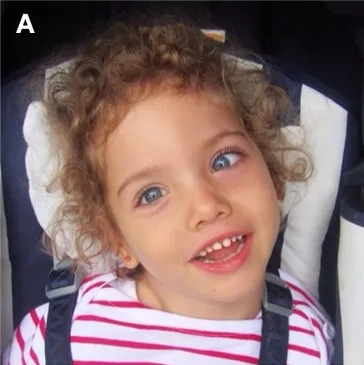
Brain magnetic resonance imaging. (A) Photograph of the patient aged 5 years demonstrating left convergent squint and normal facial appearance.
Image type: medical_photograph (oral_photograph)